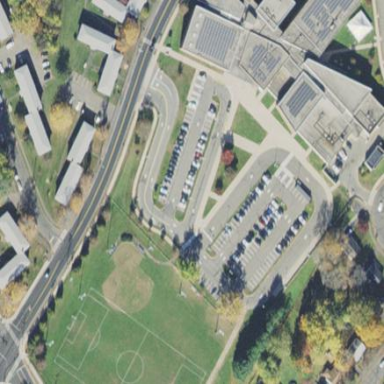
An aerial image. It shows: School.